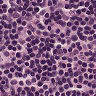
Metastatic tissue present: no